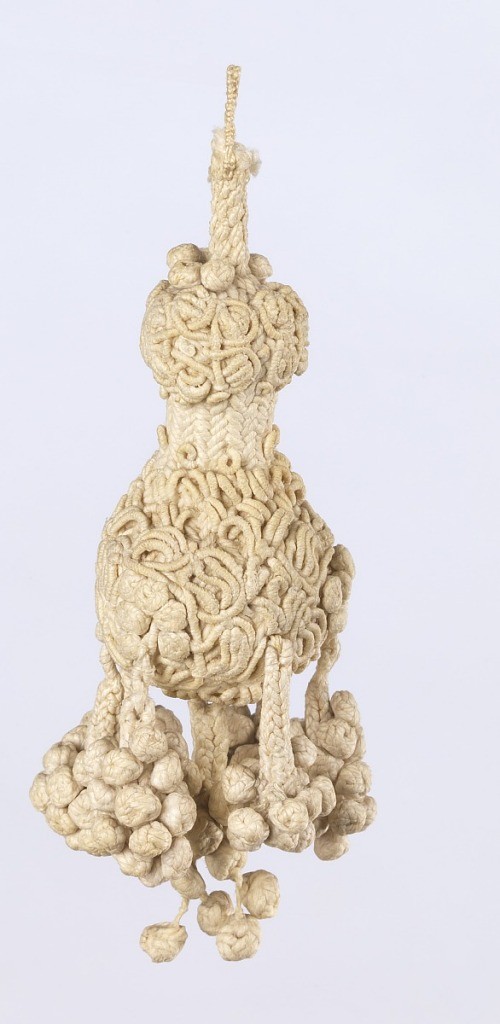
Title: Tassel
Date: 17th century
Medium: linen Technique: braided and knotted
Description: Linen tassel, braided and knotted. Loop attached to short stem, terminating in pear-shaped tassel, from which hang seven short stems with clusters of knots, including one suspended from center.